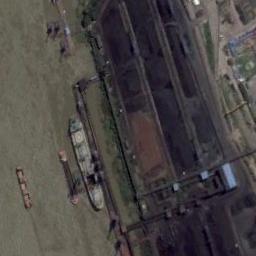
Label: ship